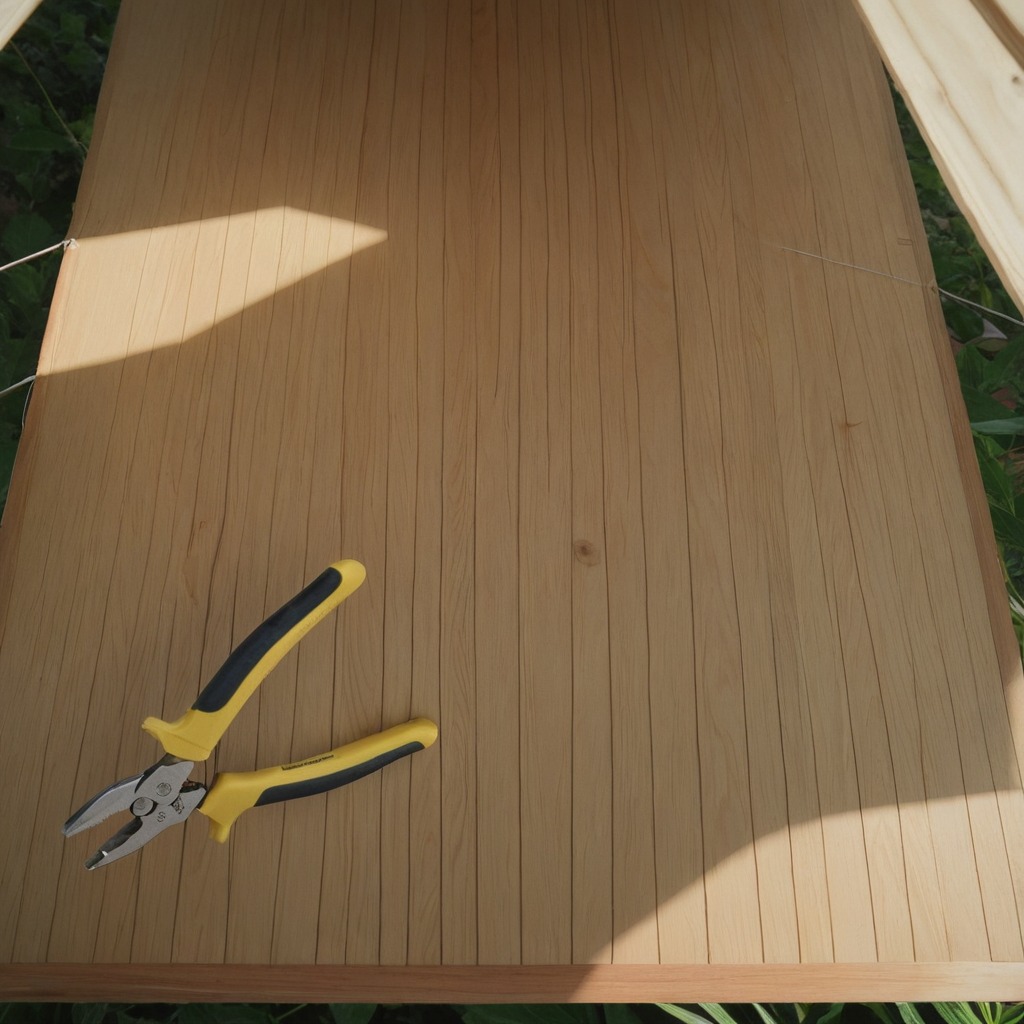
A plier is lying on a wooden table.